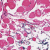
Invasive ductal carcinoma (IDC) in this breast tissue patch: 0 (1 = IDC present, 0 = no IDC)